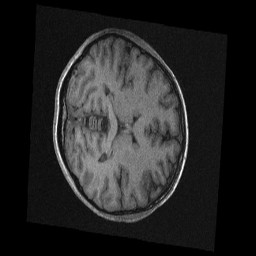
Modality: T1w
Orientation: axial
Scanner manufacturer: ge
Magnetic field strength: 3 T
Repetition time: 0.00726 s
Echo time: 0.002532 s